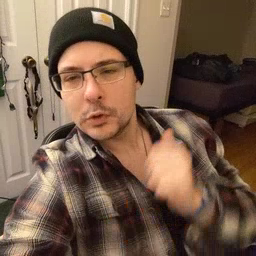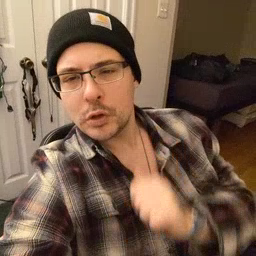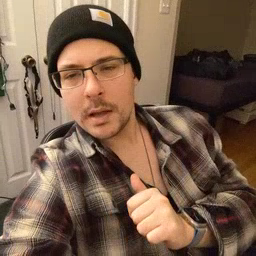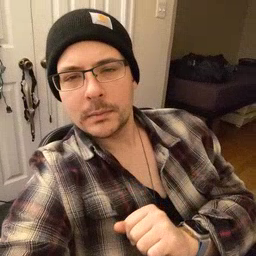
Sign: jacket